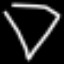
Label: diamond